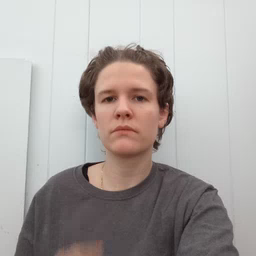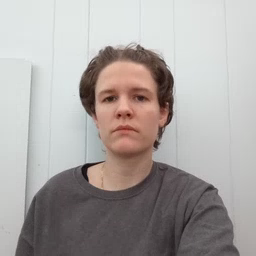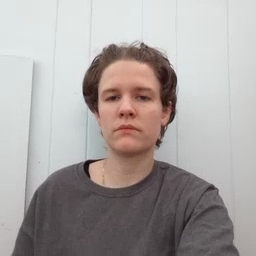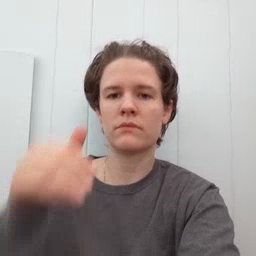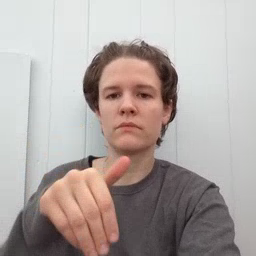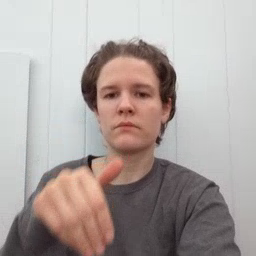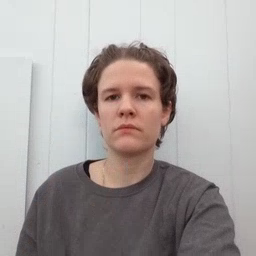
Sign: night